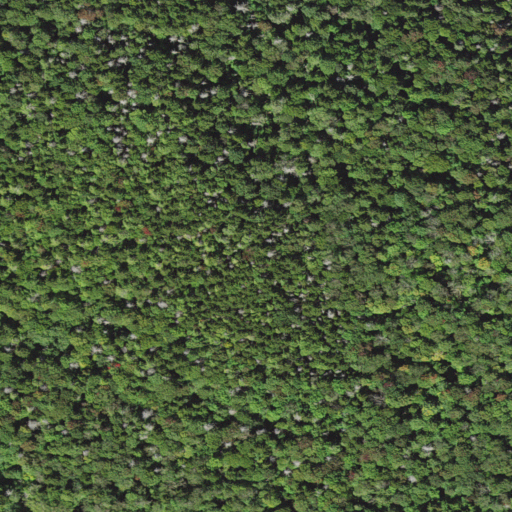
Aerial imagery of mountain in West Virginia named Kennison Mountain containing mixed forest, evergreen forest, and deciduous forest